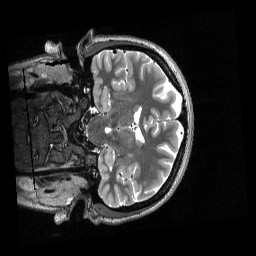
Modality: T2w
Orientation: coronal
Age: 20
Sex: female
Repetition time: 3.2 s
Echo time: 0.563 s